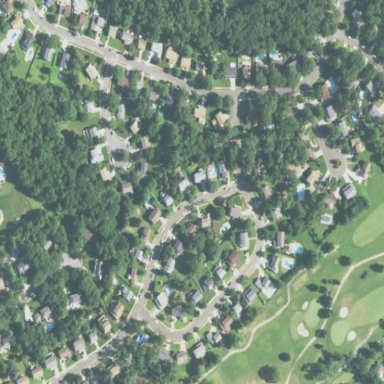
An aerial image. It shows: Residential neighbourhood.